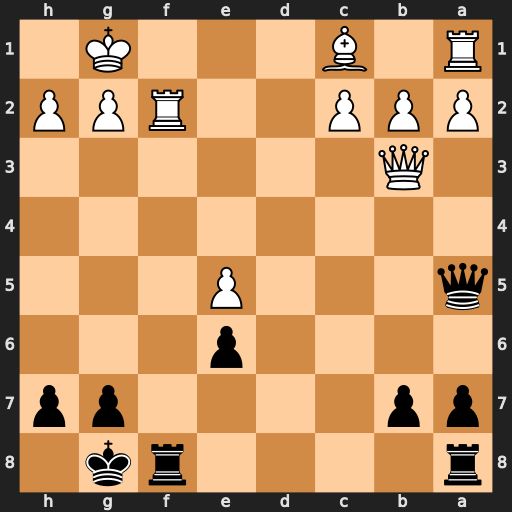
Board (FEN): r4rk1/pp4pp/4p3/q3P3/8/1Q6/PPP2RPP/R1B3K1
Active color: b
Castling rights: -
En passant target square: -
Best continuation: Qe1+ Rf1 Qxf1#